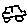
Label: car